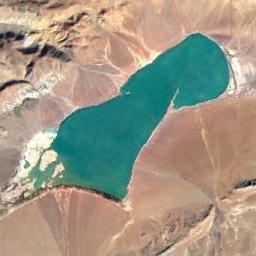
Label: lake